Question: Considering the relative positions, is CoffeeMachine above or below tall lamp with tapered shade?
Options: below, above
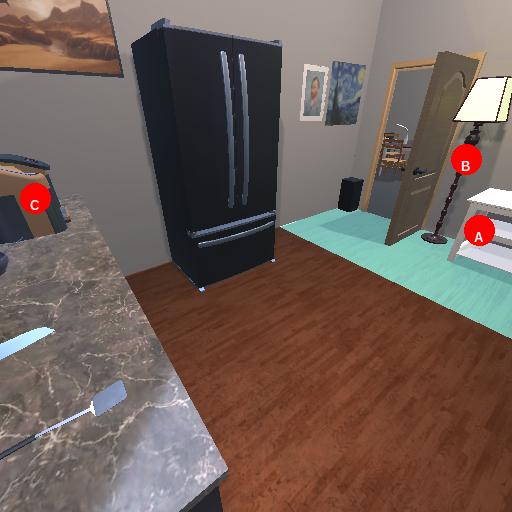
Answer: below